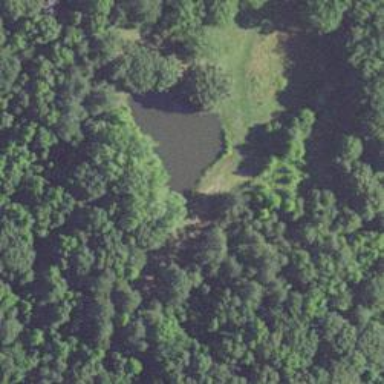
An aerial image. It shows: Pond with natural water.